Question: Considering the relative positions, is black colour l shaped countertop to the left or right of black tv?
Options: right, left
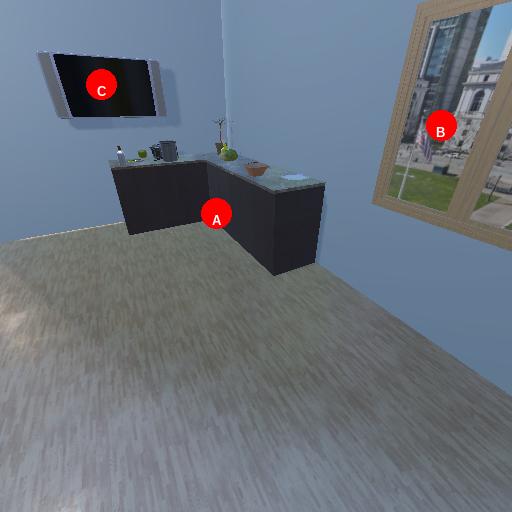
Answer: right